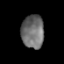
Tissue: prostate
Cell type: Epithelial cells
Senescence score: 0.3457
Nuclear area (px): 733
Mean DAPI intensity: 110.311